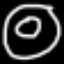
Label: donut